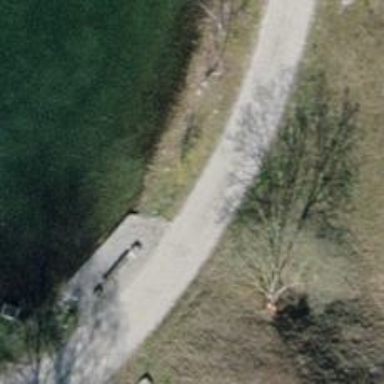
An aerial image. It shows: Concrete bench.